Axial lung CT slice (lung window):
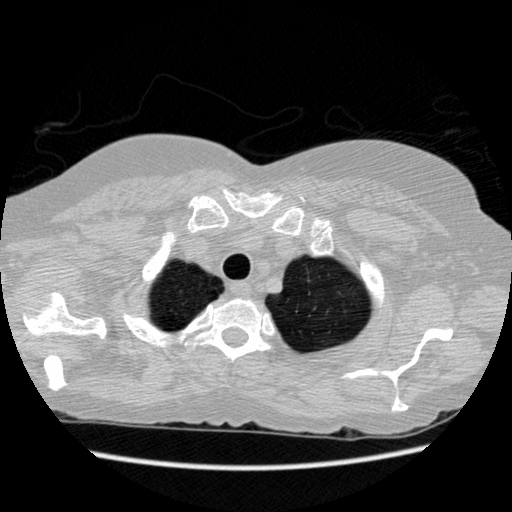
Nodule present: no